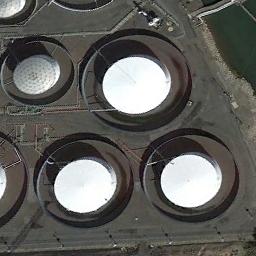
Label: storage_tank